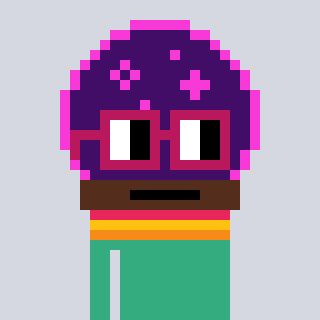
a pixel art character with square dark red glasses, a crystalball-shaped head and a teal-colored body on a cool background